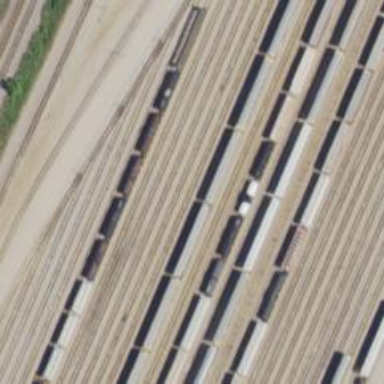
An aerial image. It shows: Railway siding for service.